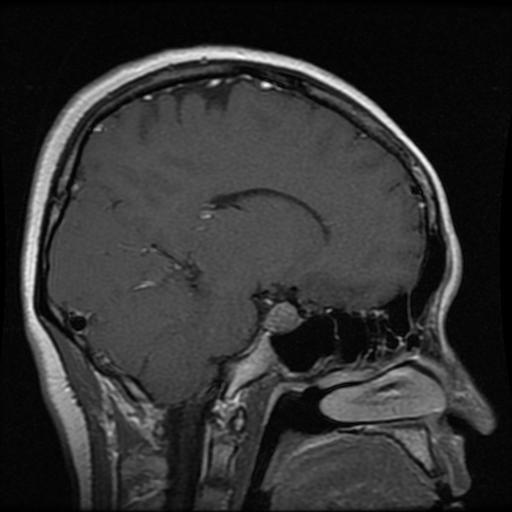
Label: pituitary